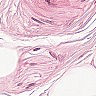
Metastatic tissue present: no